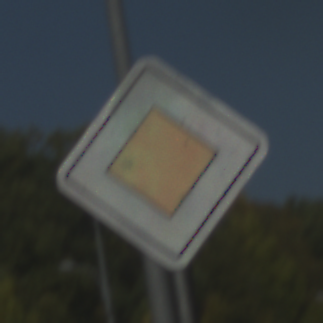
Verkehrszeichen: Vorfahrtsstrasse
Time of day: MorningAfternoon
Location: Outdoor (Suburban)
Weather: Clear
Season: NotSpecified
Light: Natural